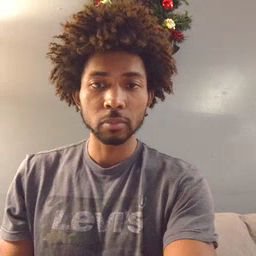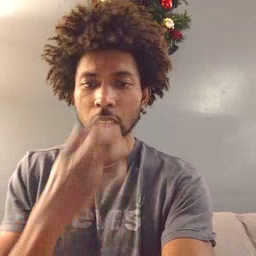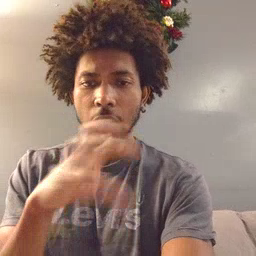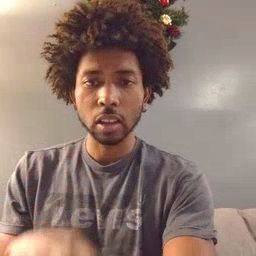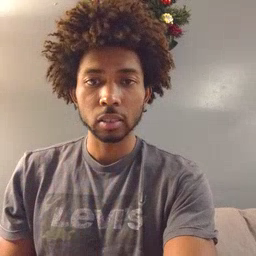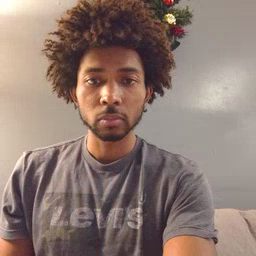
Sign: hot